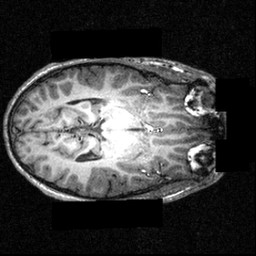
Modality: T1w
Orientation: axial
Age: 16
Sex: male
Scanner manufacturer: siemens
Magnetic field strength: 3.951 T
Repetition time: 1.5 s
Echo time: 0.00335 s